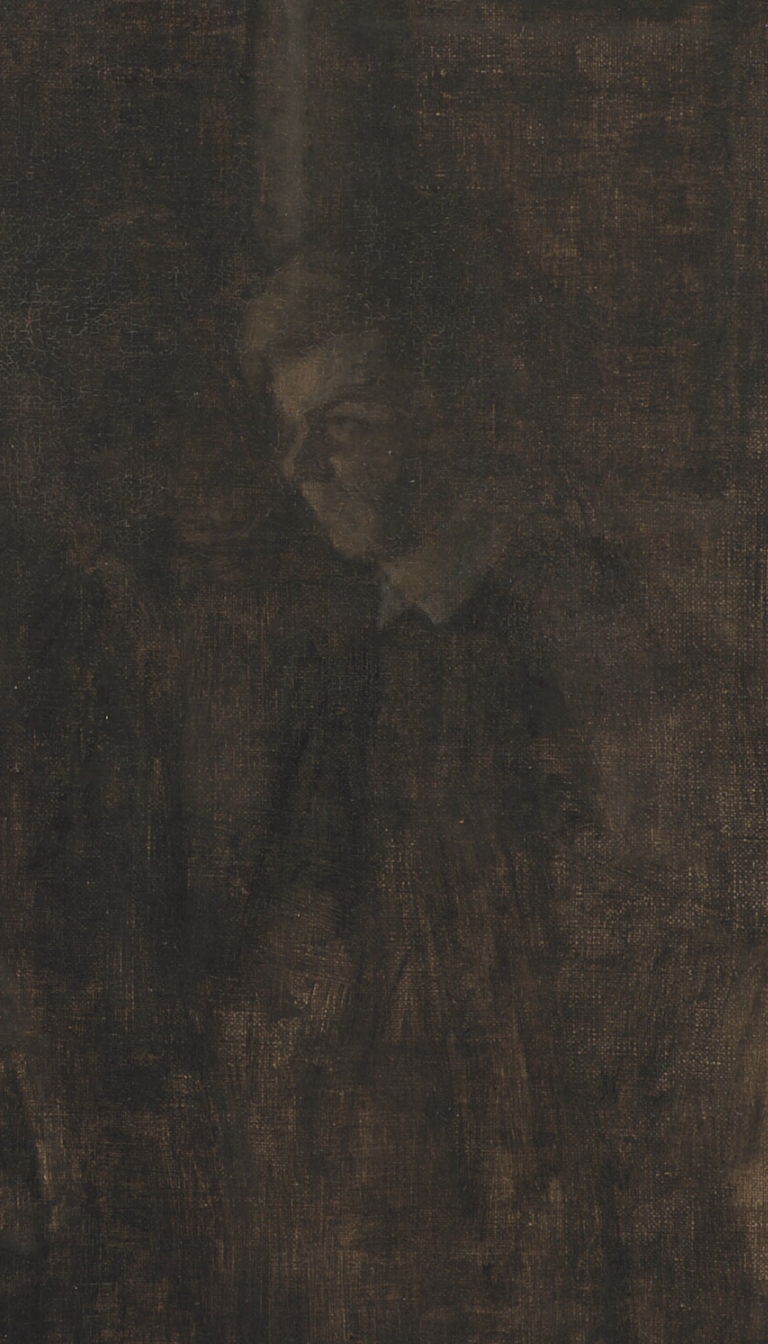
portrait painting, wide, dark interior, candlelight, figure in profile in a near-dark interior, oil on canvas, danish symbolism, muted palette